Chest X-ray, PA view. Patient: 56 years old, sex M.
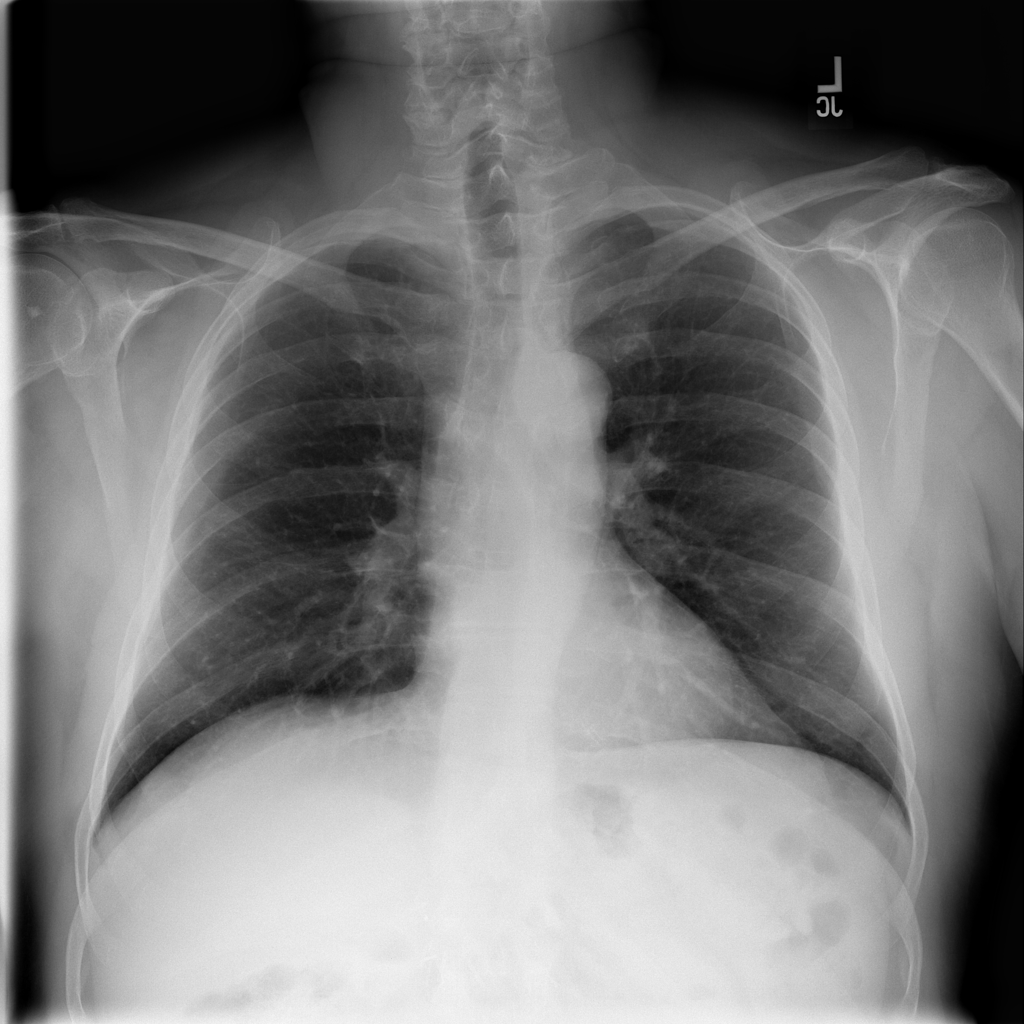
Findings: No Finding